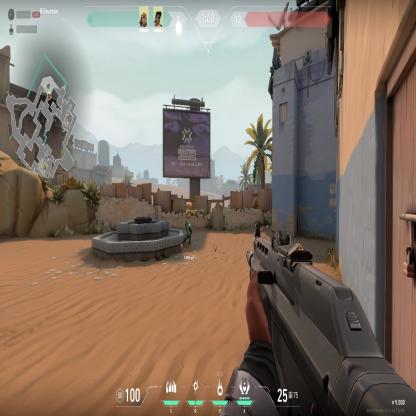
Label: teammate